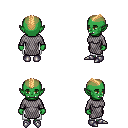
a pixel art fantasy rpg character, female body template, orc, green skin, chain mail, white pants, light blonde short mohawk hairstyle, metal boots, four views (front, back, left, right), 2x2 character sprite sheet, small pixel art, hard edges, no anti-aliasing